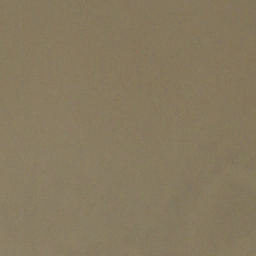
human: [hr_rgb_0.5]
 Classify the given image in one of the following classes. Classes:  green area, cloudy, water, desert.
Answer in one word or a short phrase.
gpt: cloudy